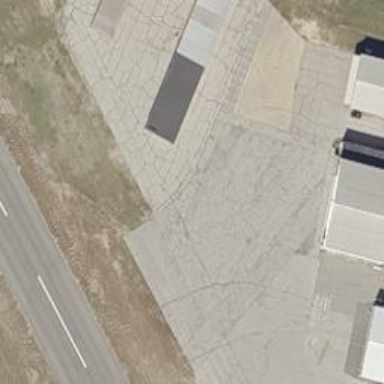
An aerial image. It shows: Apron at the airport.